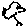
Label: bird